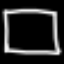
Label: square